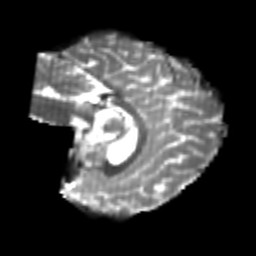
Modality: T2w
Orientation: sagittal
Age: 26
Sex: female
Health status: healthy
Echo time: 0.074 s